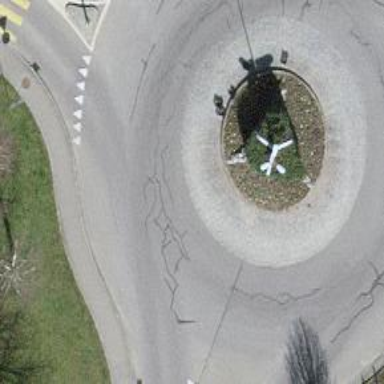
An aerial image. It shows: Tertiary road made of asphalt leading to roundabout junction.